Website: home-depot
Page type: review-order
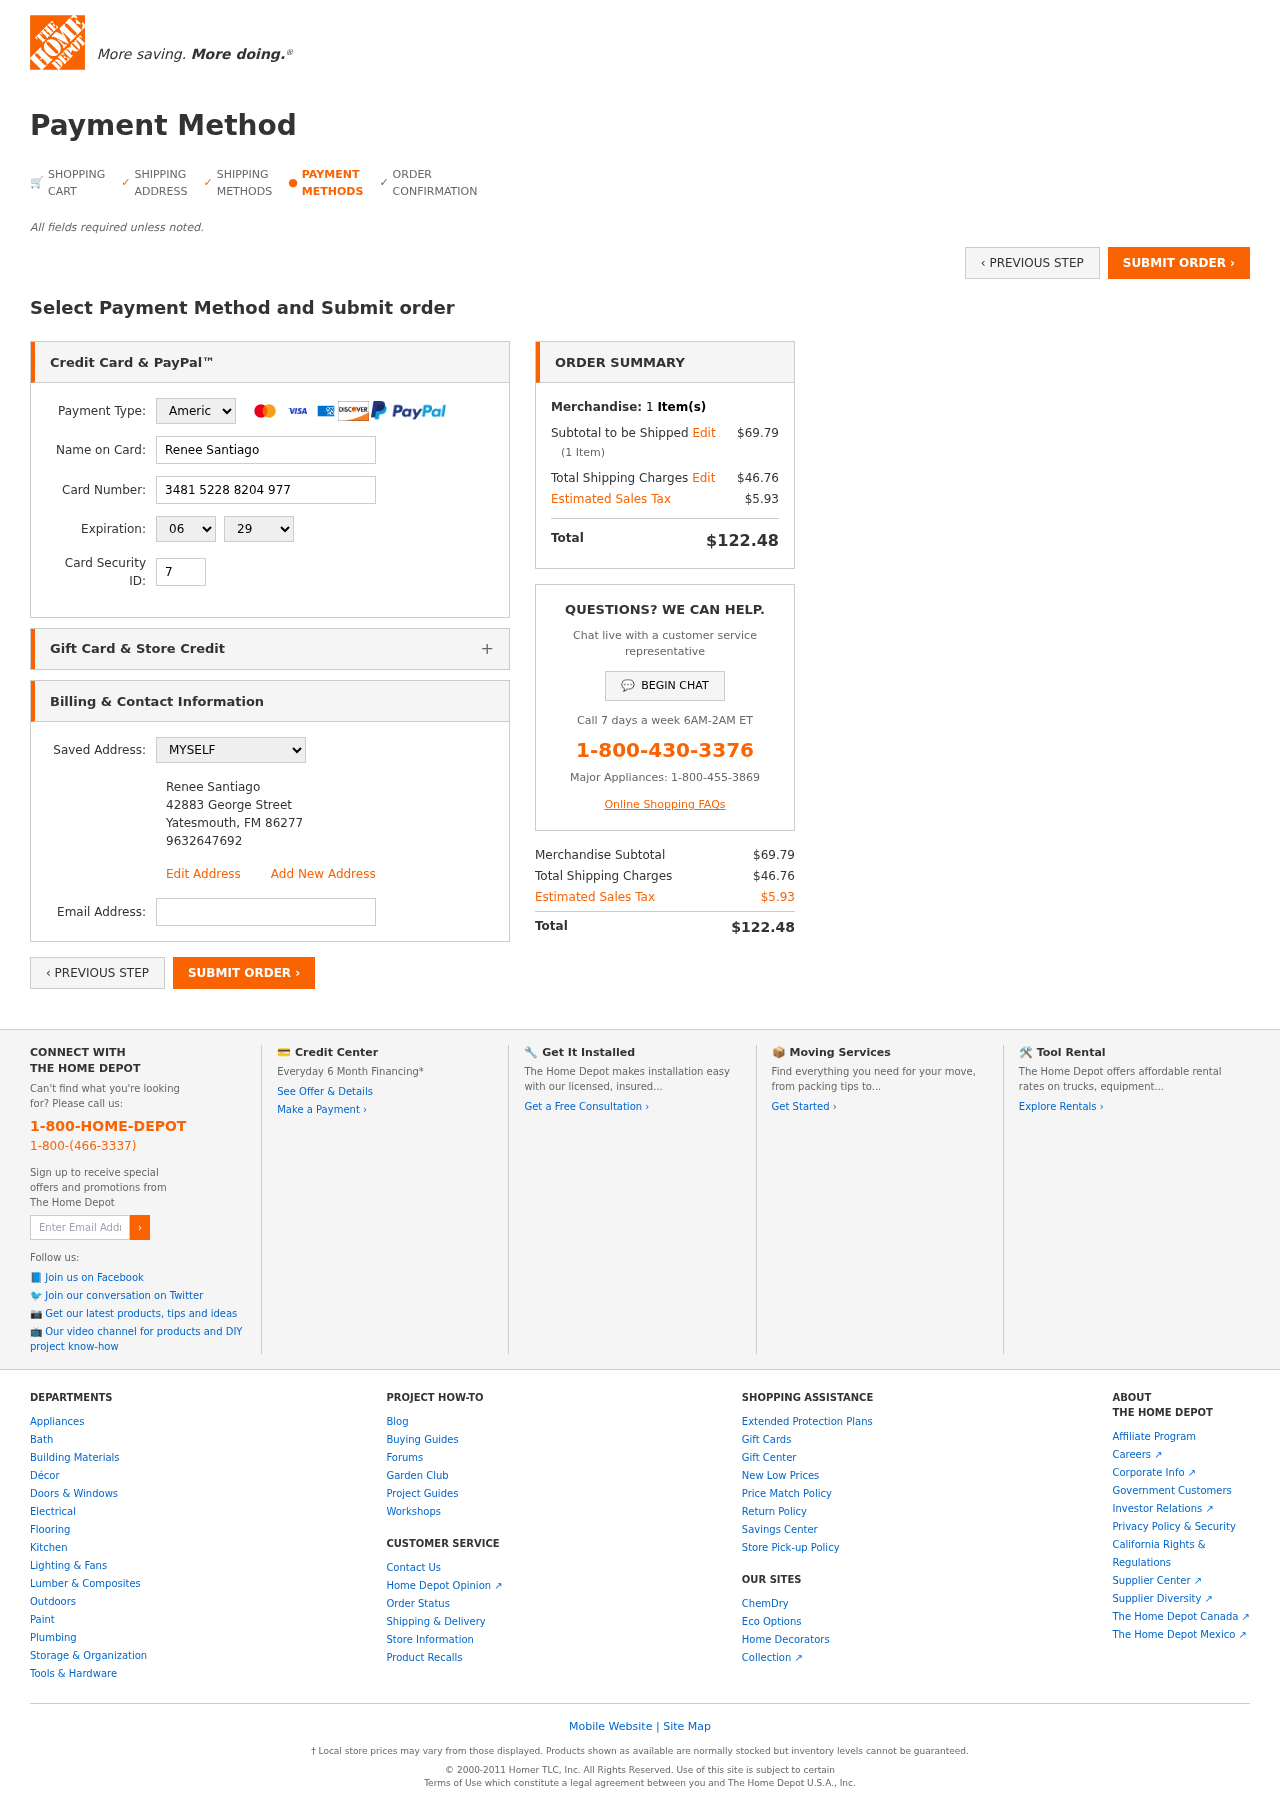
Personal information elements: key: PII_CARD_CVV
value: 7638
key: PII_CARD_EXPIRY_MONTH
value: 06
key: PII_CARD_EXPIRY_YEAR
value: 29
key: PII_CARD_NUMBER
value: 3481 5228 8204 977
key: PII_CARD_TYPE
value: American Express
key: PII_EMAIL
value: rsantiago@gmail.com
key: PII_FULLNAME
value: Renee Santiago
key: PII_FULLNAME2
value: Renee Santiago
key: PII_STREET2
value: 42883 George Street
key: PII_CITY2
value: Yatesmouth
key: PII_STATE_ABBR2
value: FM
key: PII_POSTCODE2
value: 86277
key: PII_PHONE2
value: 9632647692
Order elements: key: ORDER_NUM_ITEMS
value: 1
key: ORDER_SUBTOTAL
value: $69.79
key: ORDER_NUM_ITEMS2
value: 1
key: ORDER_SHIPPING_COST
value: $46.76
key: ORDER_TAX
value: $5.93
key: ORDER_TOTAL
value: $122.48
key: ORDER_SUBTOTAL2
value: $69.79
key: ORDER_SHIPPING_COST2
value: $46.76
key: ORDER_TAX2
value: $5.93
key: ORDER_TOTAL2
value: $122.48